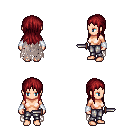
a pixel art fantasy rpg character, female body template, human, light skin, gray tattered cape, metal pants, brunette unkempt hairstyle, white cloth bracers, dagger, four views (front, back, left, right), 2x2 character sprite sheet, small pixel art, hard edges, no anti-aliasing